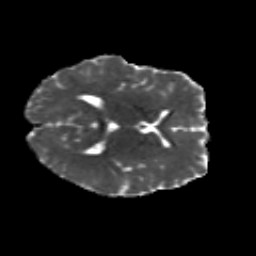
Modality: MD
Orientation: axial
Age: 19
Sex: male
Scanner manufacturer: siemens
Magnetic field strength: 3 T
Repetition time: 8.8 s
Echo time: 0.085 s